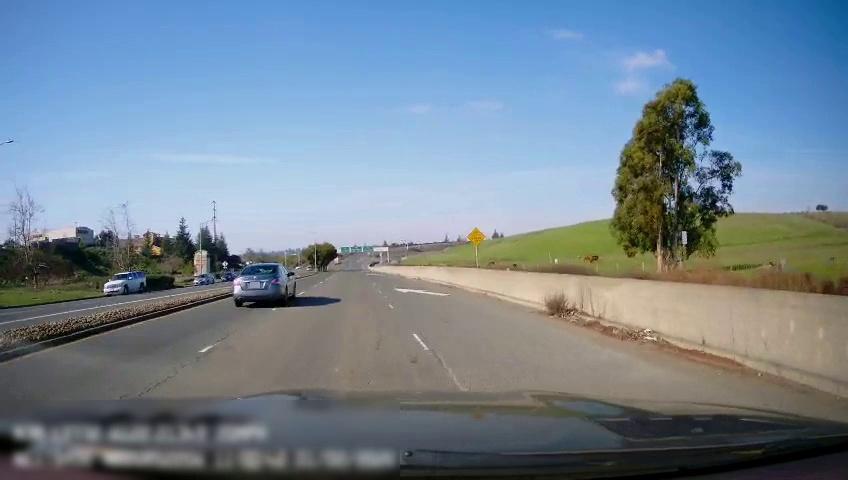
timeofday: Day
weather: Sunny
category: Drivable Space
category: Drivable Space
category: Vehicles | Car
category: Vehicles | Car
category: Vehicles | SUV
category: Vehicles | Car
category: Lanes | Current Lane
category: Lanes | Alternate Lane
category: Lanes | Current Lane
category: Lanes | Opposite Lane
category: Lanes | Opposite Lane
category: Lanes | Opposite Lane
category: Traffic | Signs
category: Traffic | Signs
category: Traffic | Signs
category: Traffic | Signs